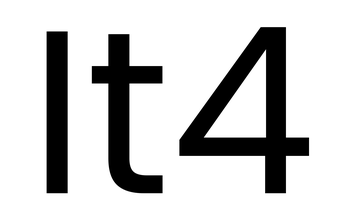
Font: Poppins-Regular